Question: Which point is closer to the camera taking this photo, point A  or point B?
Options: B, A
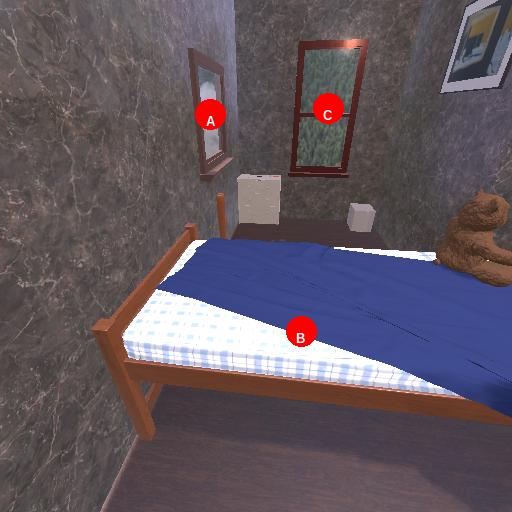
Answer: B